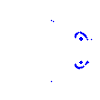
Particle: proton